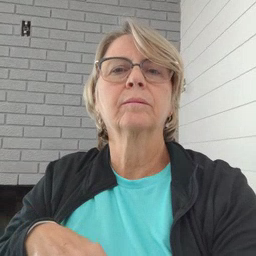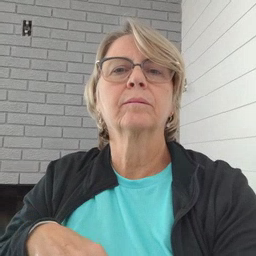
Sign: feet